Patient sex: M
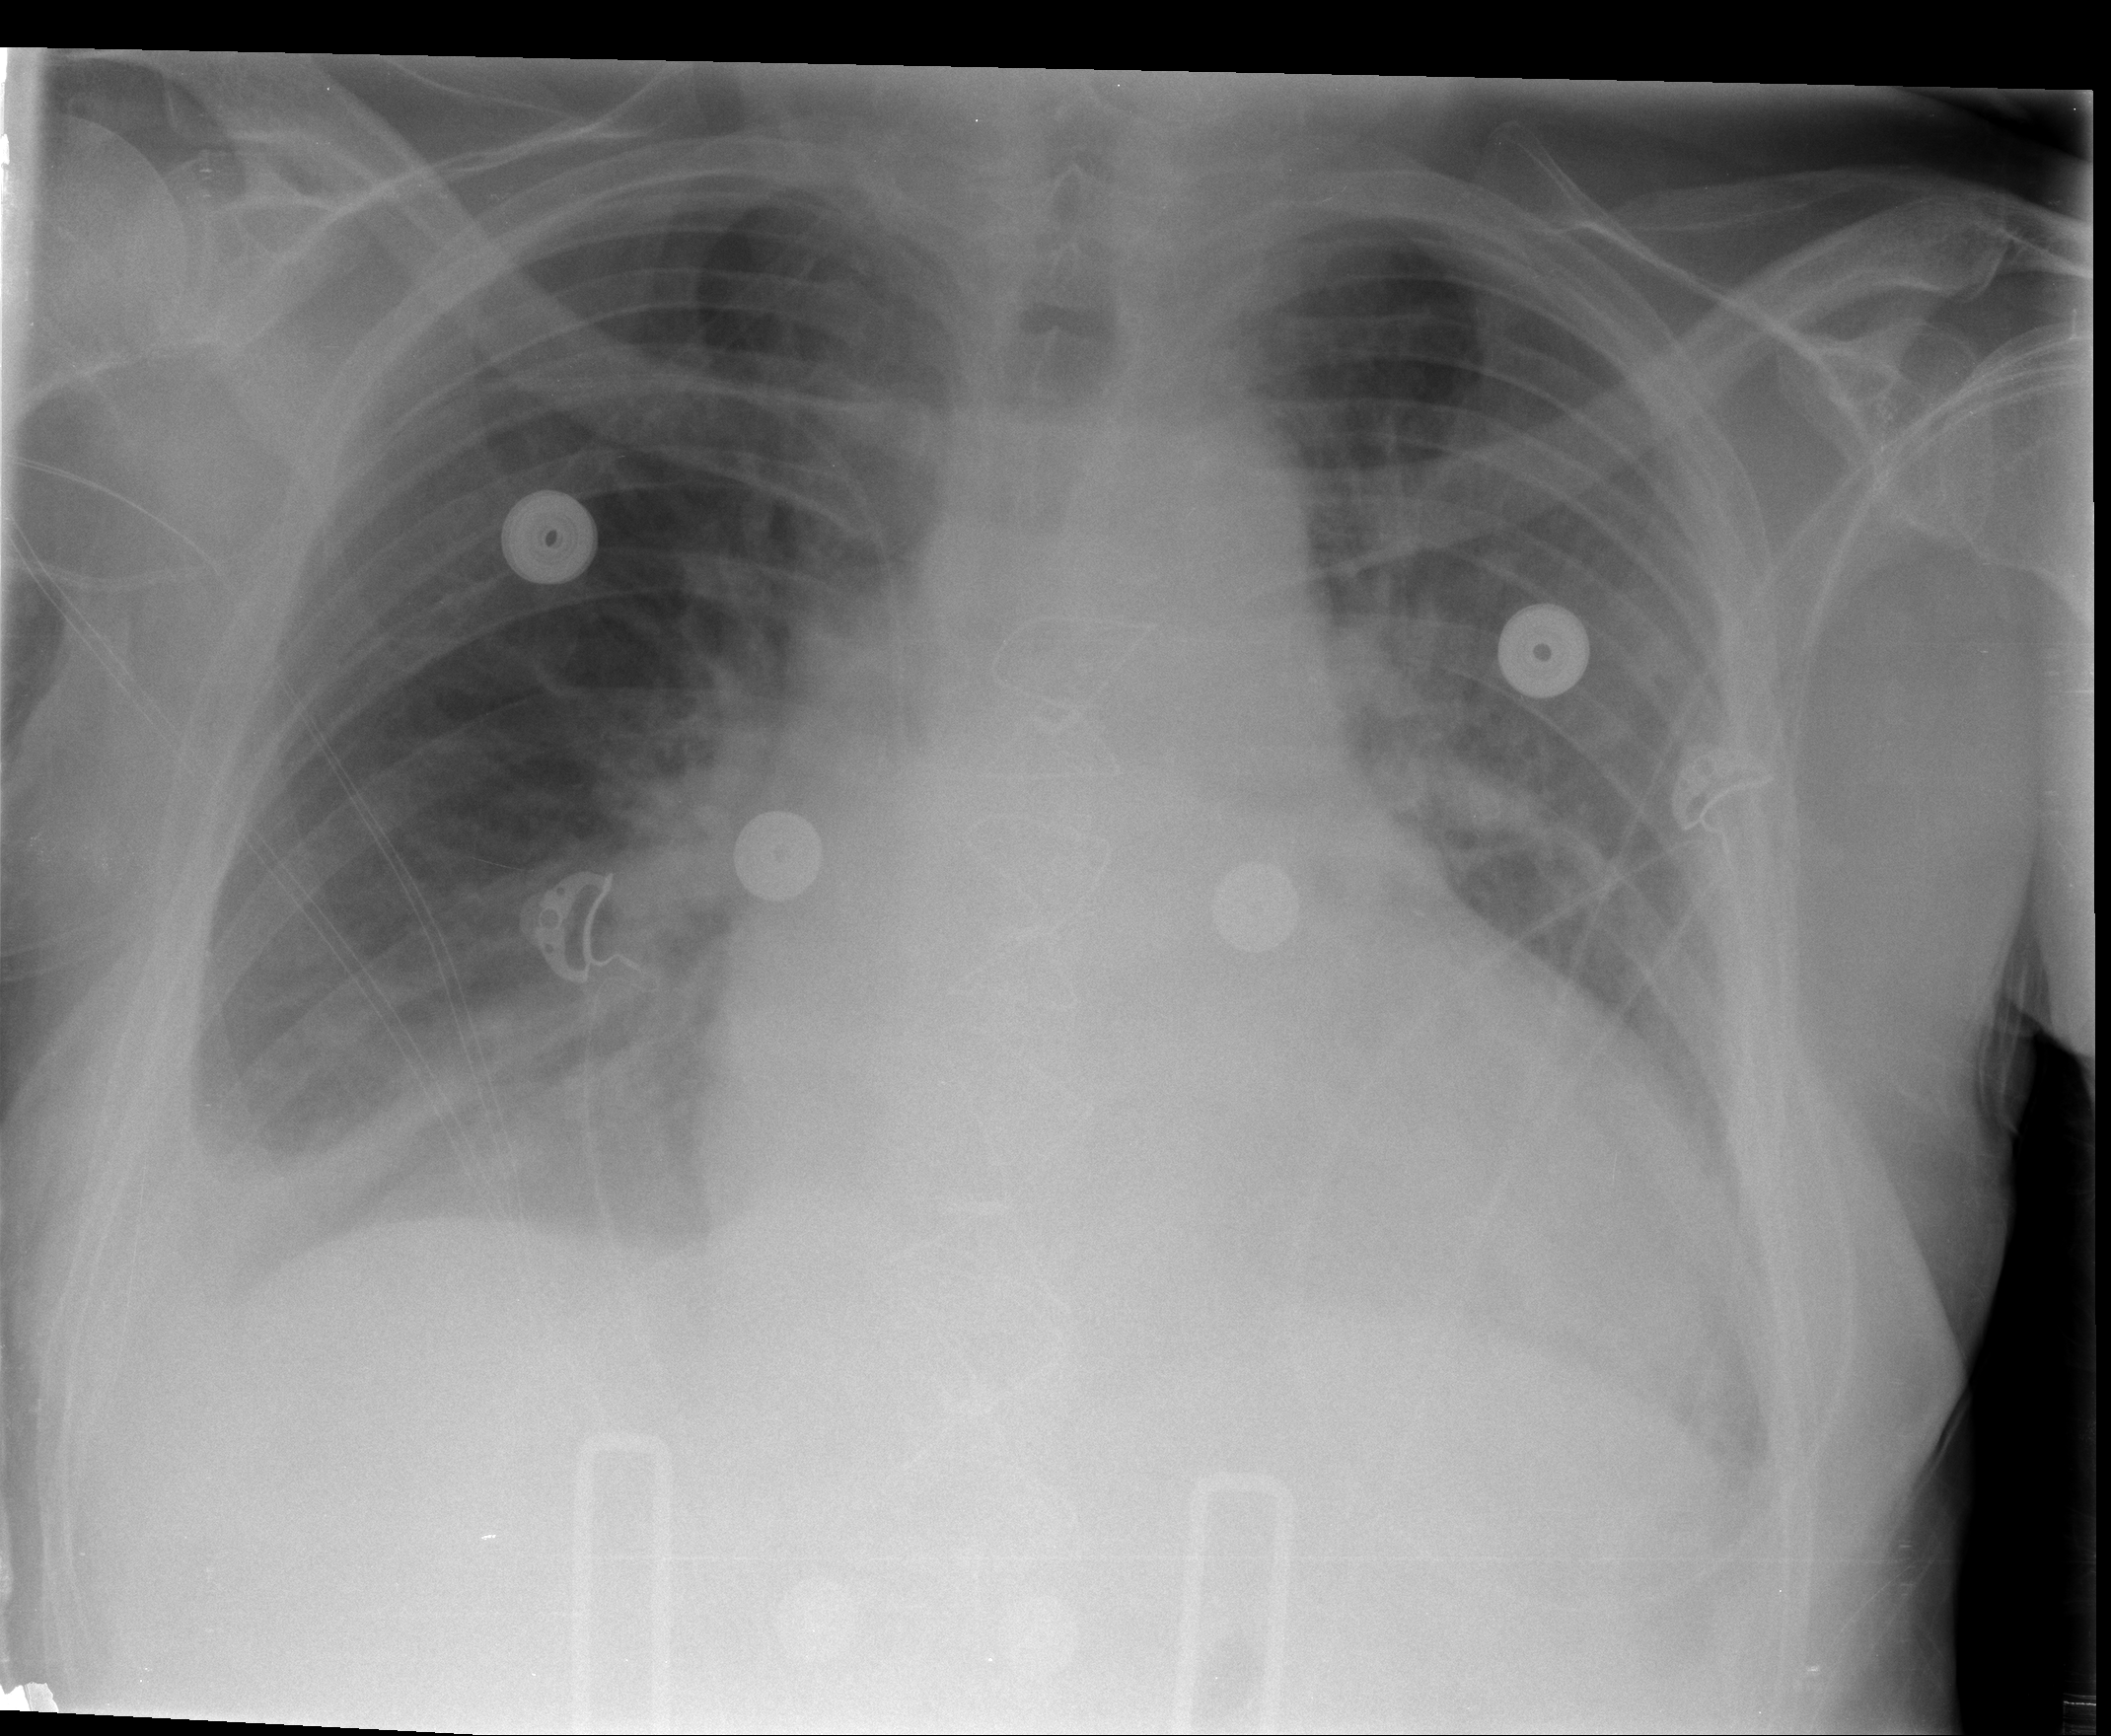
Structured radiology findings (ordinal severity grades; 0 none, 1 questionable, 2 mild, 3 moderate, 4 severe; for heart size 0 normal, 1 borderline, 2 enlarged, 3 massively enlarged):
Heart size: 2
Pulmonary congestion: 2
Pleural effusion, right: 3
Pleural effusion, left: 3
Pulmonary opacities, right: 2
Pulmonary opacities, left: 1
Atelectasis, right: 3
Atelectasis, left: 2